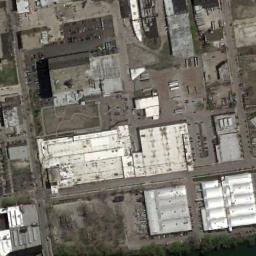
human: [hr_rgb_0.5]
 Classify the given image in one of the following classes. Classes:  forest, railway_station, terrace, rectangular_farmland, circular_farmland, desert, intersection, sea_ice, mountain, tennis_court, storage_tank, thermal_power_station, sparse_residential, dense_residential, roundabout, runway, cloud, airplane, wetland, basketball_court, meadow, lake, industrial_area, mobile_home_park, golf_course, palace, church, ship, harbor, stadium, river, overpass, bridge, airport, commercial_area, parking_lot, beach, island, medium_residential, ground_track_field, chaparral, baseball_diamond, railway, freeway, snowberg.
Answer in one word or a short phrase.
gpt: industrial_area